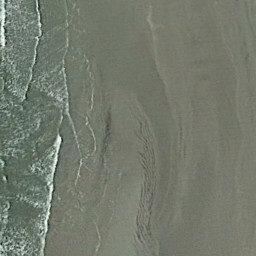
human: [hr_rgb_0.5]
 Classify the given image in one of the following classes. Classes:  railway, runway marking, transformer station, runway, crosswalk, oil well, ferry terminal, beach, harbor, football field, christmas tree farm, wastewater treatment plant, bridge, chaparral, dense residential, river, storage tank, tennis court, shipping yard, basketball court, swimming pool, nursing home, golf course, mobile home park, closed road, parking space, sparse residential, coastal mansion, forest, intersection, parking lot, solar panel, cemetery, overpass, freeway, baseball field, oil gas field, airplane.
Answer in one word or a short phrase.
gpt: beach